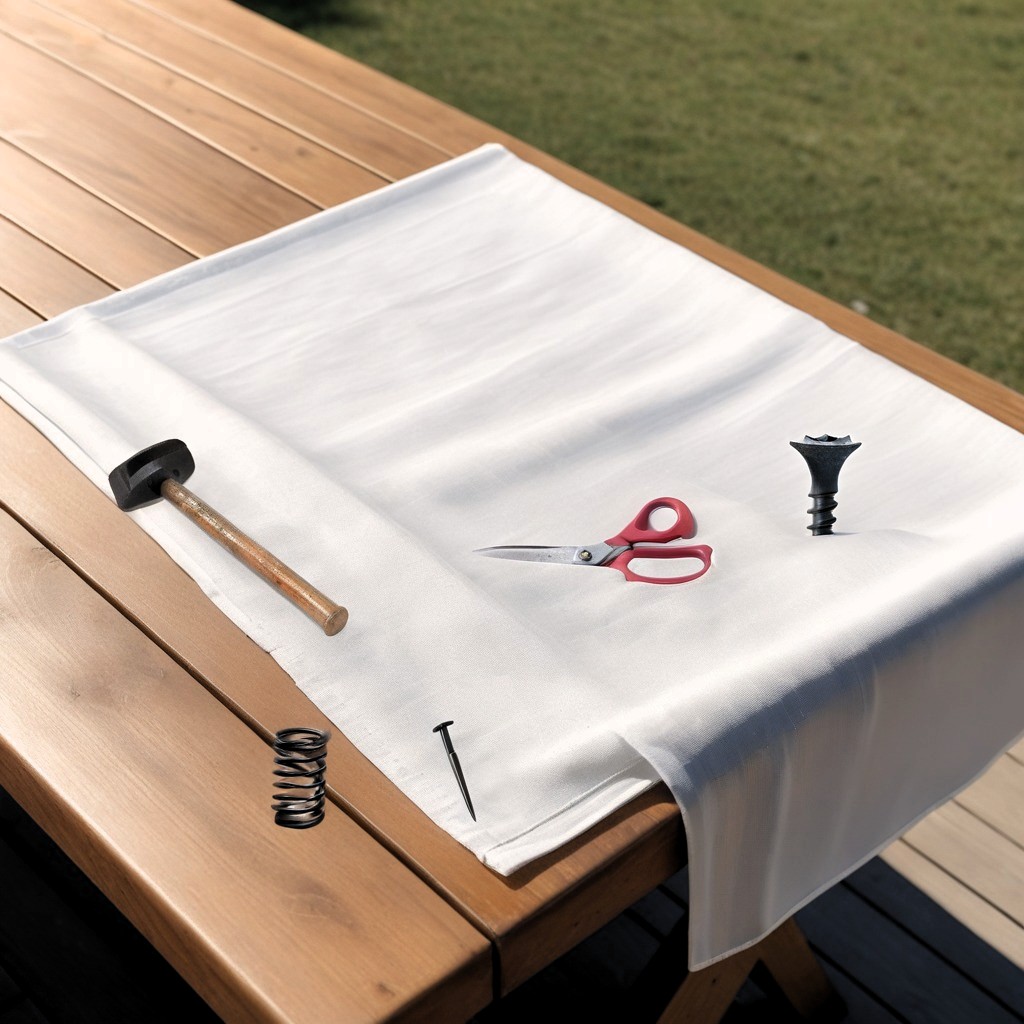
A metal machine screw, an iron nail, a hammer, a coiled metal spring, and a pair of scissors are lying on the wooden table in the outdoor workshop.